Field crop: tomato
Growth stage: 1
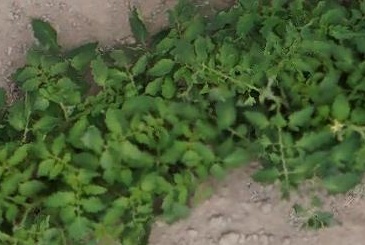
Species: tomato